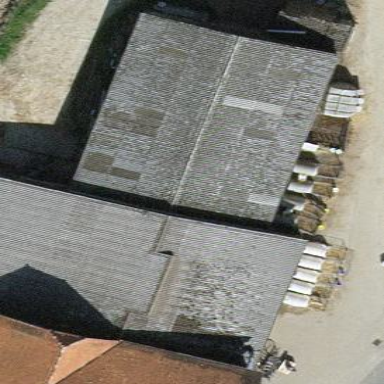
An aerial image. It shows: Farm auxiliary building.